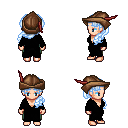
a pixel art fantasy rpg character, female body template, human, light skin, black robe, teal pants, white cyan princess hairstyle, leather cap, four views (front, back, left, right), 2x2 character sprite sheet, small pixel art, hard edges, no anti-aliasing